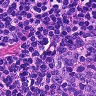
Metastatic tissue present: no